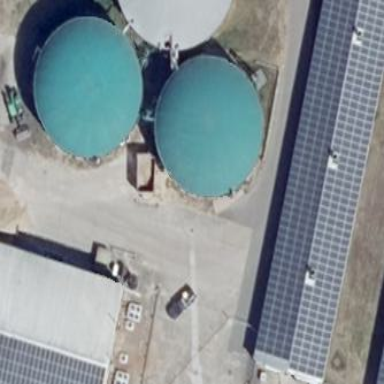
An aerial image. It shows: Round storage tank located in farm auxiliary building.